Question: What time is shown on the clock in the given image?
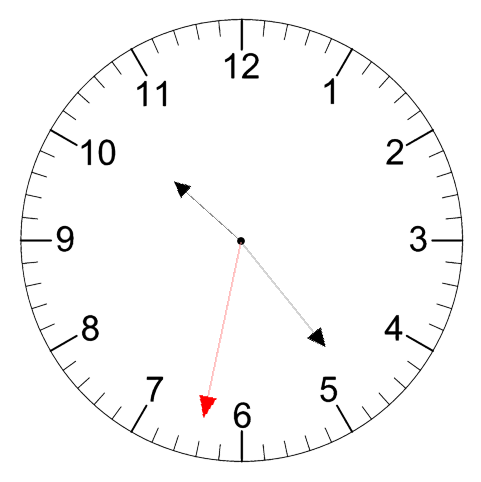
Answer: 10:23:32